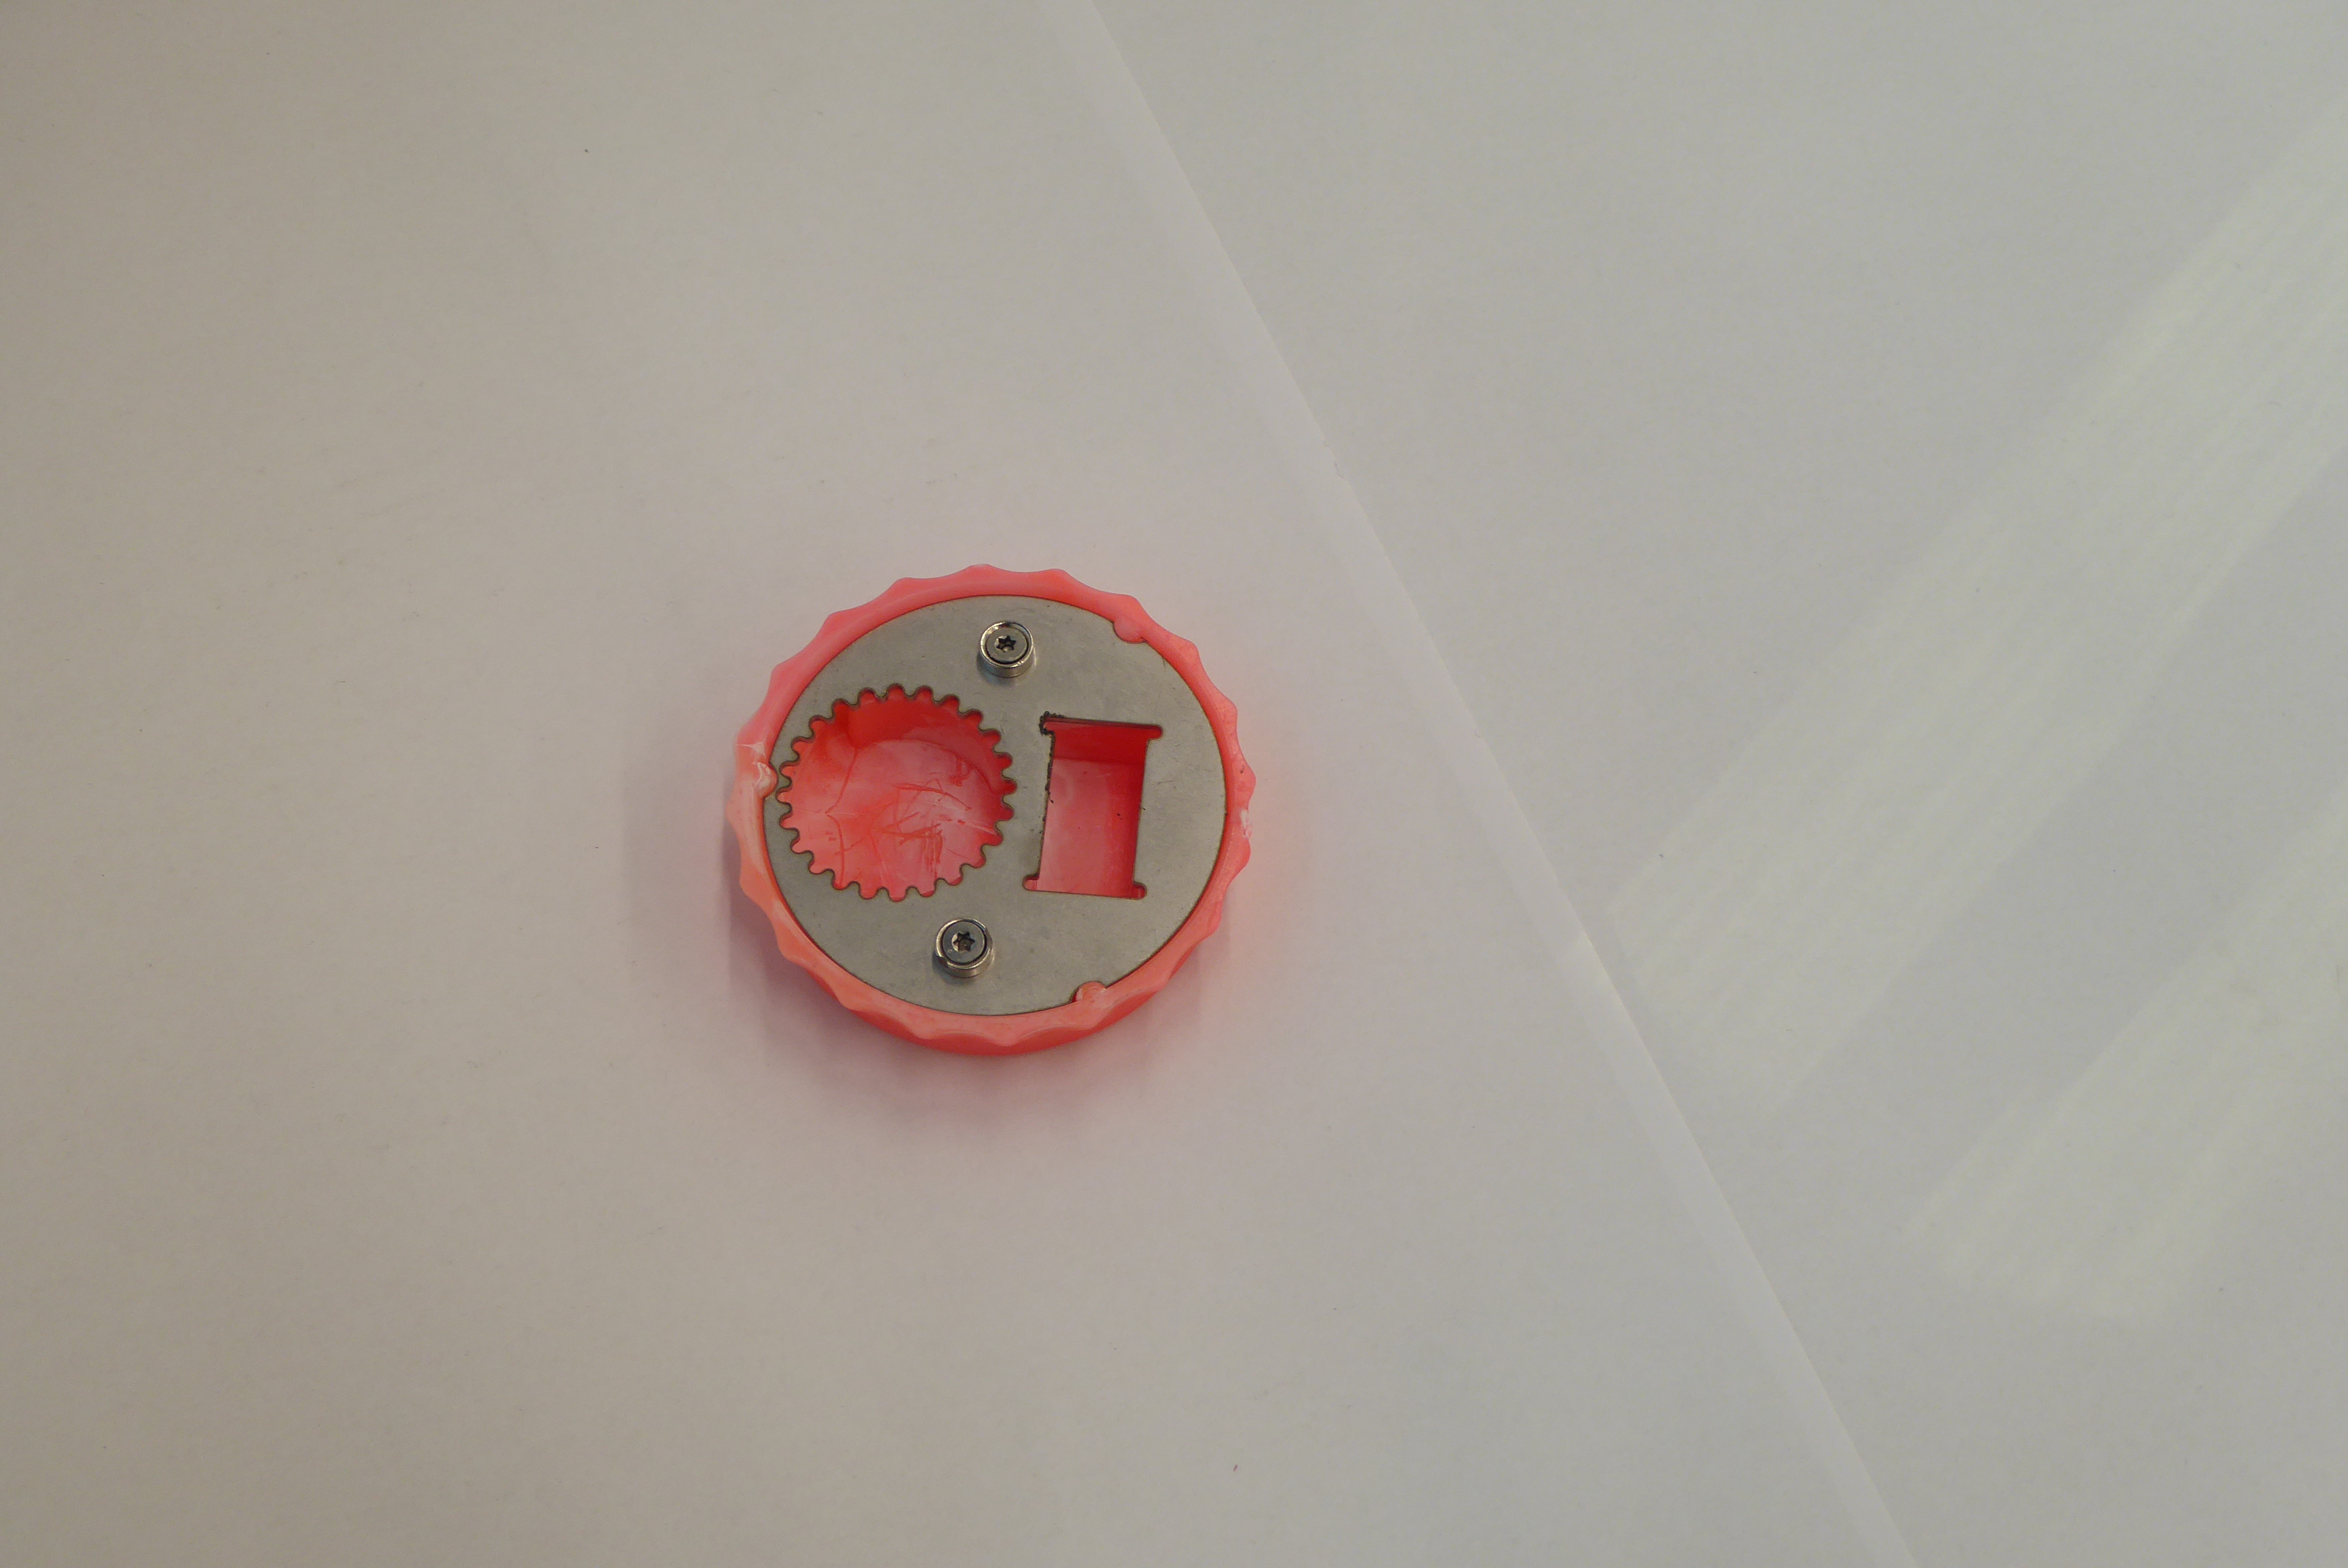
Label: Bottle Opener